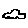
Label: car